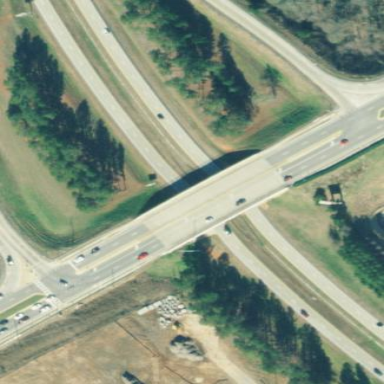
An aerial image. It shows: Bridge with beam structure.